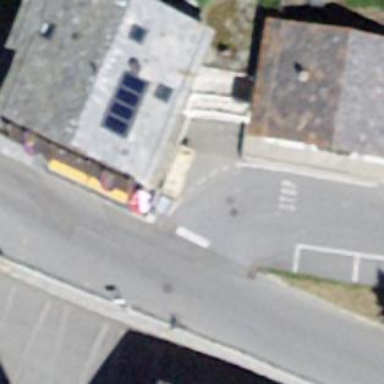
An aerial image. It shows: Restaurant in building.